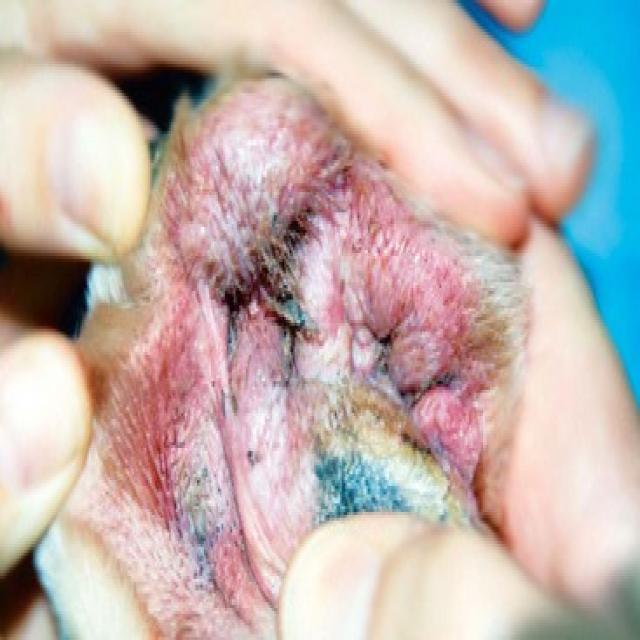
Canine fungal skin infection — characterized by alopecia, scaling, crusting, and circular lesions. Common agents include Malassezia and Candida species.